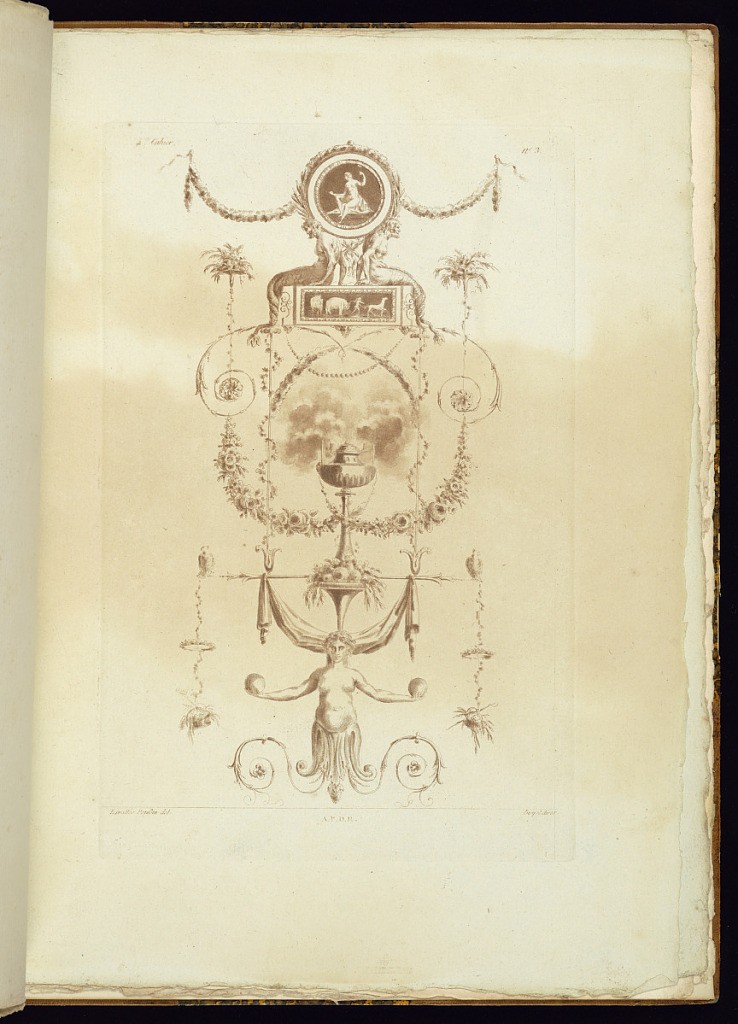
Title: Arabesque Ornament Design
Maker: Etienne de Lavallée, French, 1735 – 1802
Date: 1788
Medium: Aquatint and etching on laid paper
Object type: Print
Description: Arabesque ornament design featuring a classical roundel with a seated male figure and a frieze with animals and a figure, mermen, festoons of leaves and flowers, ribbons, rosettes, flowers, fruit, incense burner, birds, fleurons, scrolling acanthus leaf motifs, drapery, and crowns of flowers. The plate is numbered and signed.